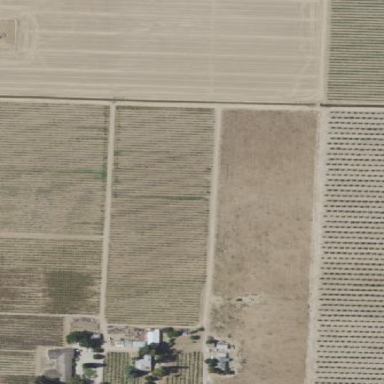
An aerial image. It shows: Vineyard.